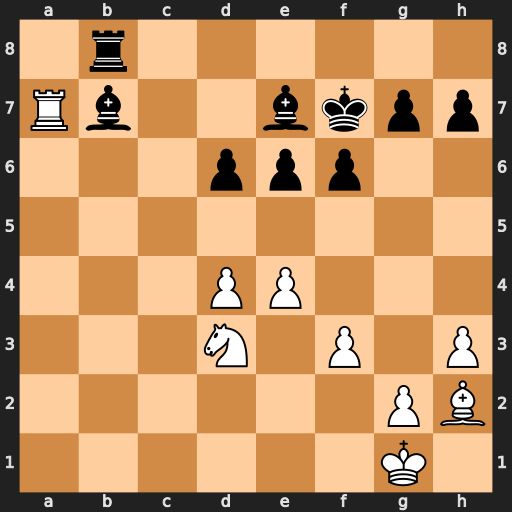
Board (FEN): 1r6/Rb2bkpp/3ppp2/8/3PP3/3N1P1P/6PB/6K1
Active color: w
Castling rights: -
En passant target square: -
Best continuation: Nc5 Ra8 Rxb7 Ra1+ Kf2